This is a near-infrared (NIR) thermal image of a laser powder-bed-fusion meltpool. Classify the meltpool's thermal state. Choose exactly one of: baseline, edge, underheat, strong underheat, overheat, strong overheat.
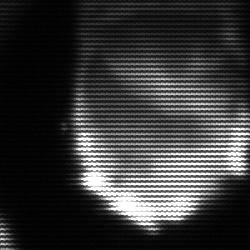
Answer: edge